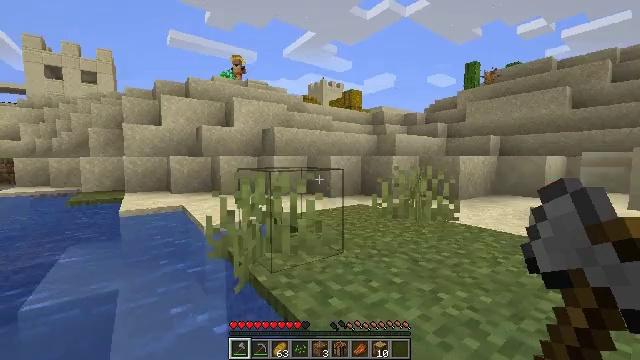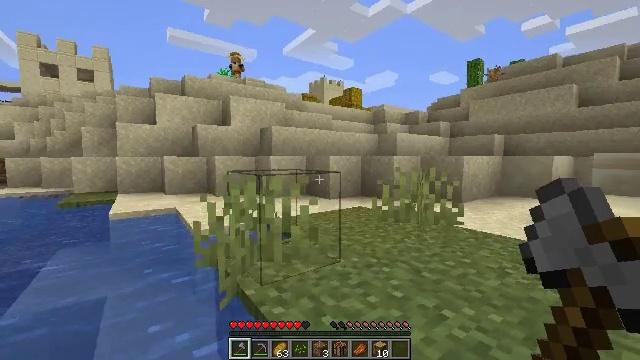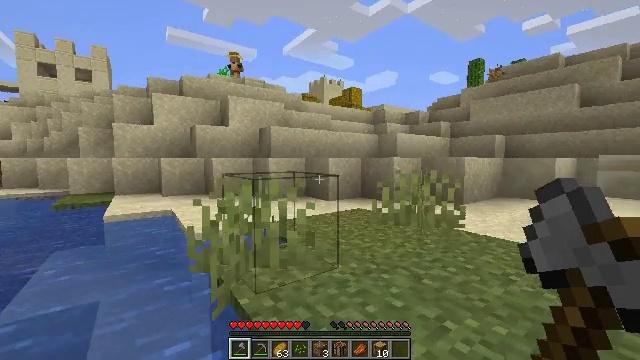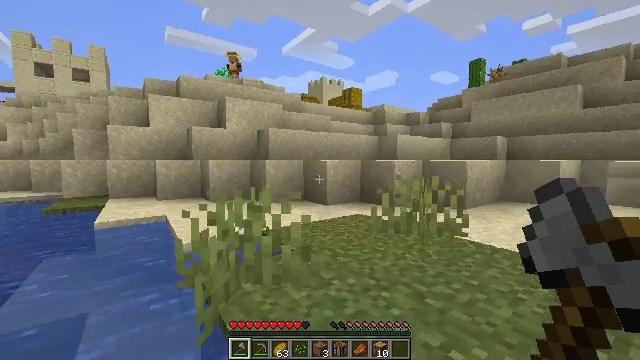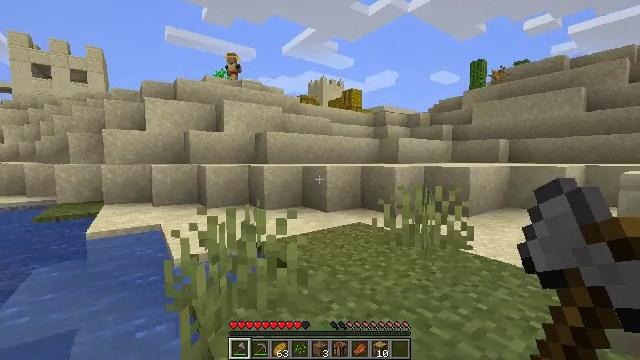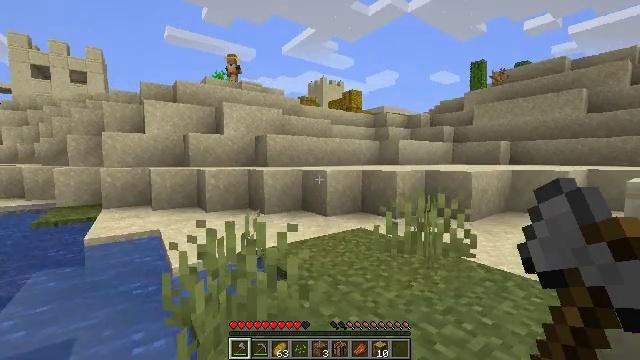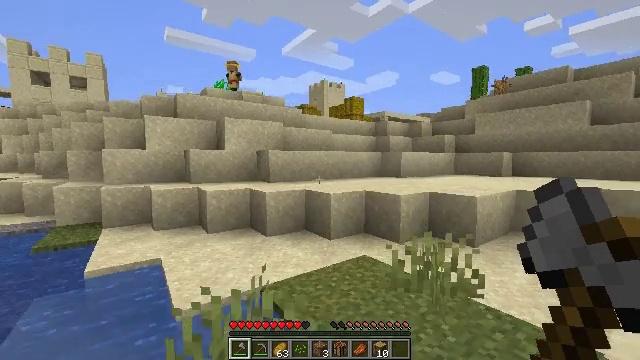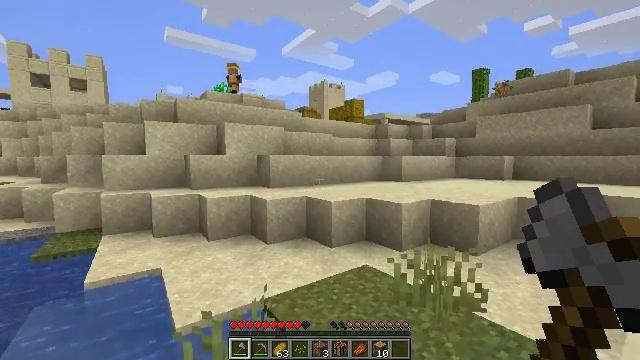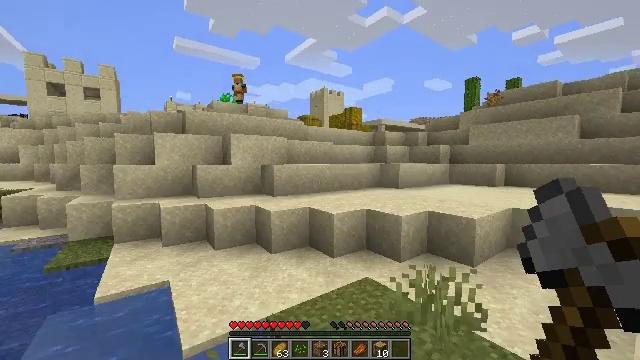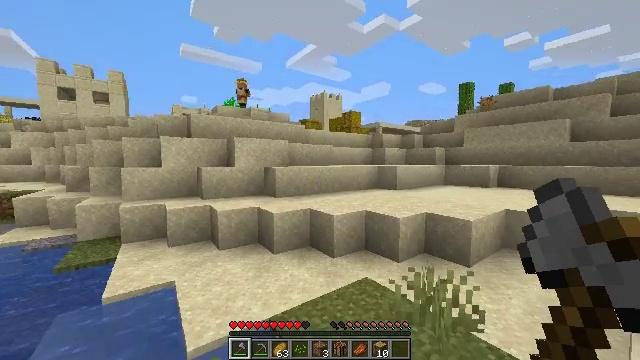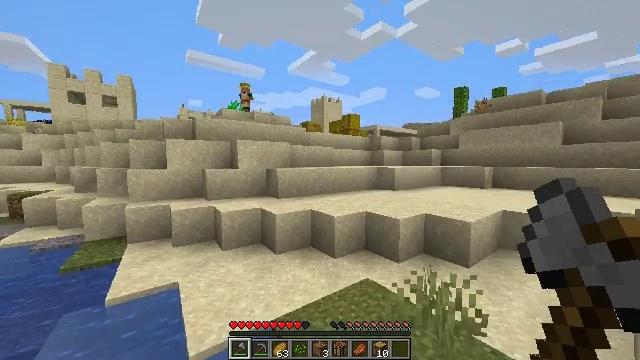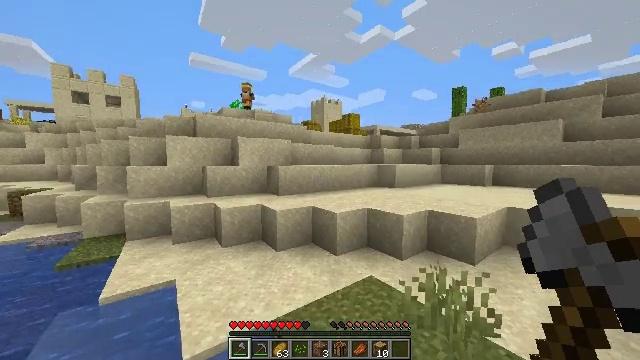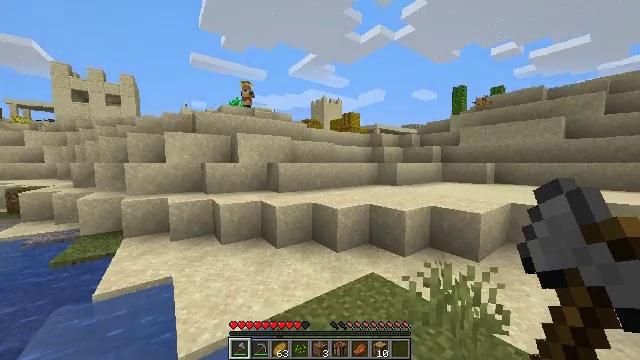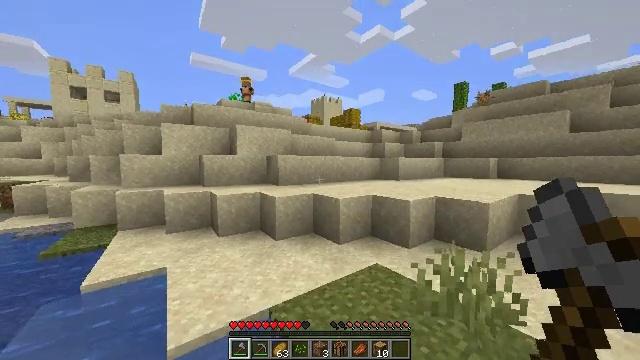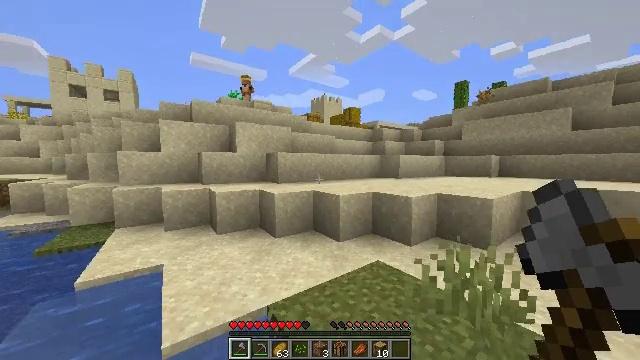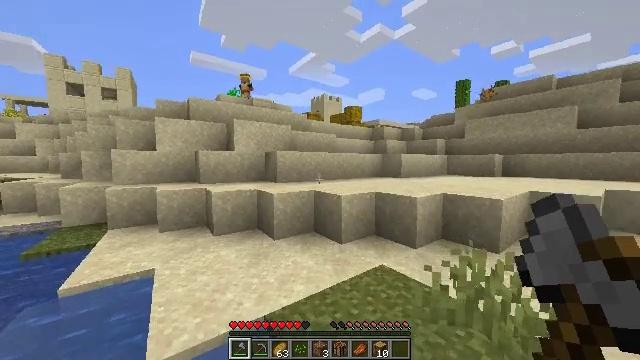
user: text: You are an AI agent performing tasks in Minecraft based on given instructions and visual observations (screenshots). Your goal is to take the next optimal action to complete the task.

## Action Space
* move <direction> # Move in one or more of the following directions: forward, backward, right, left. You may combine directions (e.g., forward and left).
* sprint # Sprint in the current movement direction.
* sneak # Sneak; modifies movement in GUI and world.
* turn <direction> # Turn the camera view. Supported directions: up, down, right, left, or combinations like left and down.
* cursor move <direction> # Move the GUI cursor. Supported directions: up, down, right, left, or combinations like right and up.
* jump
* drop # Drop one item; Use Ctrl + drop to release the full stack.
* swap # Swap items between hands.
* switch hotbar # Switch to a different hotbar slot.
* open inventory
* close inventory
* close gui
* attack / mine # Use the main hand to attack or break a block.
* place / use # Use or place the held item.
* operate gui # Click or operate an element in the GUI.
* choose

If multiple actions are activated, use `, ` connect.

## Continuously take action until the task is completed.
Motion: motion action
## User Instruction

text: Left-click to destroy the cyan bed.
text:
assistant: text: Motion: move forward, sprint, jump
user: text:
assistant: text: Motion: move forward, sprint, jump
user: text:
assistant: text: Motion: move forward, sprint, jump
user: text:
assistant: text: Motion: move forward, sprint, jump
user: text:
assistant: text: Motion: move forward, sprint, jump
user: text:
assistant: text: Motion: move forward, sprint, jump
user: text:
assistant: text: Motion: move forward, sprint, jump
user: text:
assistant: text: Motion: move forward, sprint, jump
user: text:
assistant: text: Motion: move forward, sprint, jump
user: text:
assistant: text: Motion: move forward, sprint, jump
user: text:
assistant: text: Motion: move forward, sprint, jump
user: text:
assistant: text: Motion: move forward, sprint, jump
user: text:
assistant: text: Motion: move forward, sprint
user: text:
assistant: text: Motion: move forward, sprint
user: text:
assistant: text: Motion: move forward, sprint
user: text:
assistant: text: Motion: move forward, sprint
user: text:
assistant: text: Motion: move forward, sprint, turn right and down
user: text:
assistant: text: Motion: move forward, sprint, turn right and down
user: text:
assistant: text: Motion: move forward, sprint
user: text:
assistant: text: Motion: move forward, sprint
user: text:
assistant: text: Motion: move forward, sprint
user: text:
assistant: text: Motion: move forward, sprint
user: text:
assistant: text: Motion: move forward, sprint
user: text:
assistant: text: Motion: move forward, sprint
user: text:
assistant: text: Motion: move forward, sprint
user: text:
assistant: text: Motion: move forward, sprint, jump
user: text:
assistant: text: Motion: move forward, sprint, jump
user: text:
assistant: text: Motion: move forward, sprint, jump
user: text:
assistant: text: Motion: move forward, sprint, jump
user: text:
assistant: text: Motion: move forward, sprint, jump